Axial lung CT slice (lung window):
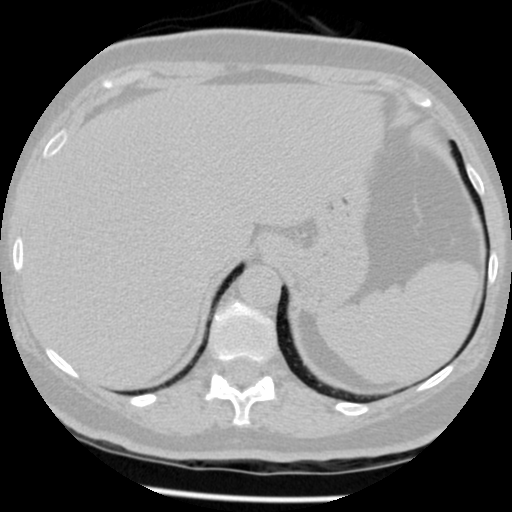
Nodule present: no